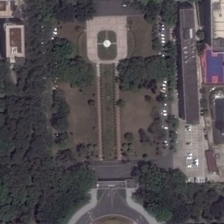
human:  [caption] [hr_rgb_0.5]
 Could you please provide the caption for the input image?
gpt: several buildings are near a square surrounded by many green trees .

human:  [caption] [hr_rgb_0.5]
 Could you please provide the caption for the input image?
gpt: the straight road passes through the central ellipse .

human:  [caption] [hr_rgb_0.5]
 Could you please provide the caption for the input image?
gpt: several buildings are near a square surrounded by many green trees .

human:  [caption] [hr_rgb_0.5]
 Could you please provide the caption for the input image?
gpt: the square is surrounded by many dark green trees and buildings .

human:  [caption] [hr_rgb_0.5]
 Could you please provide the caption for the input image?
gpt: the square is surrounded by many dark green trees and buildings .